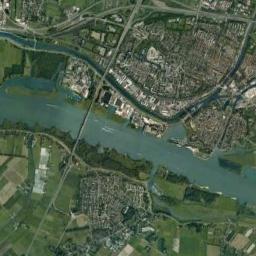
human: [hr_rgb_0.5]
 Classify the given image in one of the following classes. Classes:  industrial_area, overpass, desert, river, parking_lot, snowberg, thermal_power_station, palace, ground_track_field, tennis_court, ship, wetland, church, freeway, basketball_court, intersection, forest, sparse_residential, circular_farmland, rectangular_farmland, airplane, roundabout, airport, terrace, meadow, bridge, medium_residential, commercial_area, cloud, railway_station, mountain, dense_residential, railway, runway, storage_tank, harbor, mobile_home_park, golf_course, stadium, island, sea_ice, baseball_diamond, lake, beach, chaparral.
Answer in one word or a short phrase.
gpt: river